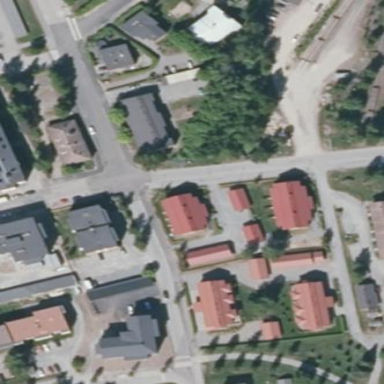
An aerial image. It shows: Residential area.